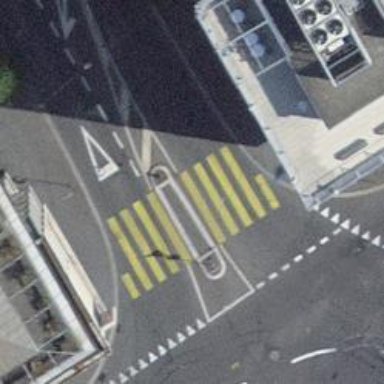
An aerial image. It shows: Kerb barrier.